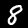
Digit: 8